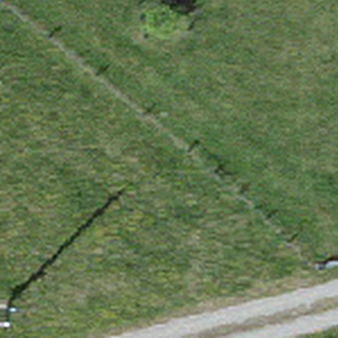
Label: other